Question: I'm using matplotlib to create annotations with arrows.
'''
from matplotlib import pyplot as plt
plt.figure()
plt.annotate('Text1', xy=(1, 0), xytext=(1, 1), arrowprops=dict(alpha=0.5, fc='r', ec='r', headwidth=10))
plt.annotate('Text2', xy=(3, 0), xytext=(3, 3), arrowprops=dict(alpha=0.5, fc='r', ec='r', headwidth=10))
plt.annotate('Text3', xy=(6, 0), xytext=(6, 6), arrowprops=dict(alpha=0.5, fc='r', ec='r', headwidth=10))
plt.annotate('Text4', xy=(9, 0), xytext=(9, 9), arrowprops=dict(alpha=0.5, fc='r', ec='r', headwidth=10))
plt.xlim((0, 10))
plt.ylim(0, 10)
plt.show()
'''

As can be seen, the length of the arrow heads is affected by the line-length and varies between the arrows.
Although many options are listed on the annotations manual page, i was not able to produce the desired result.
As an alternative approach i tried to plot the arrows seperatedely using . In that case the arrow heads looked as desired, but when using transparency, additional lines became visible.
Best regards, zinjaai
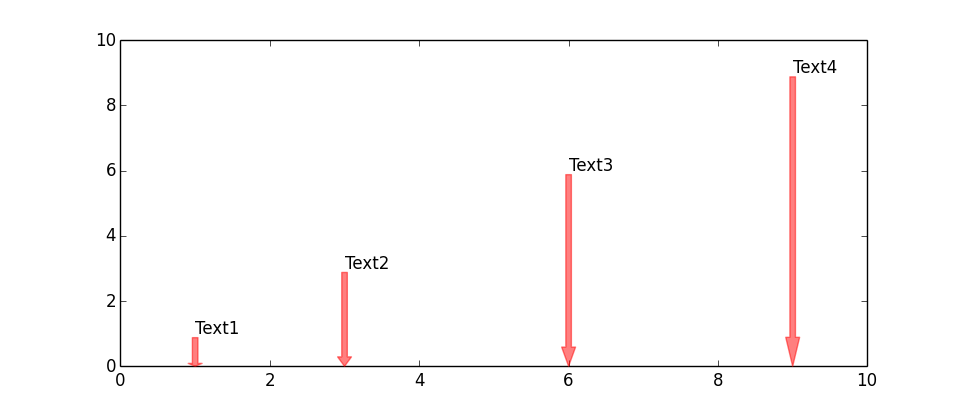
Answer: In the 'arrowprops' you can't specify the length of the head, but the 'frac' arguement specifies the length of the head as a fraction the arrow length. Since you know 'xy' and 'xytext' you can compute the necessary fraction for a desired headlength.
I've don't it quickly for the example you provided (with an head length of '0.5').
'''
from matplotlib import pyplot as plt
plt.figure()
plt.annotate('Text1', xy=(1, 0), xytext=(1, 1),
arrowprops=dict(alpha=0.5, fc='r', ec='r', headwidth=10, frac=0.5/1))
plt.annotate('Text2', xy=(3, 0), xytext=(3, 3),
arrowprops=dict(alpha=0.5, fc='r', ec='r', headwidth=10, frac=0.5/3))
plt.annotate('Text3', xy=(6, 0), xytext=(6, 6),
arrowprops=dict(alpha=0.5, fc='r', ec='r', headwidth=10, frac=0.5/6))
plt.annotate('Text4', xy=(9, 0), xytext=(9, 9),
arrowprops=dict(alpha=0.5, fc='r', ec='r', headwidth=10, frac=0.5/9))
plt.xlim((0, 10))
plt.ylim(0, 10)
plt.show()
'''
Result:

You could wrap this in a function, which computes the length of the arrow (given 'xy' and 'xytext') and then passes that on to 'plt.annotate'.